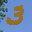
Label: 3